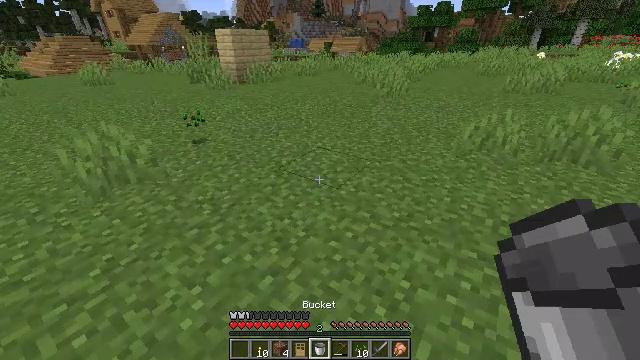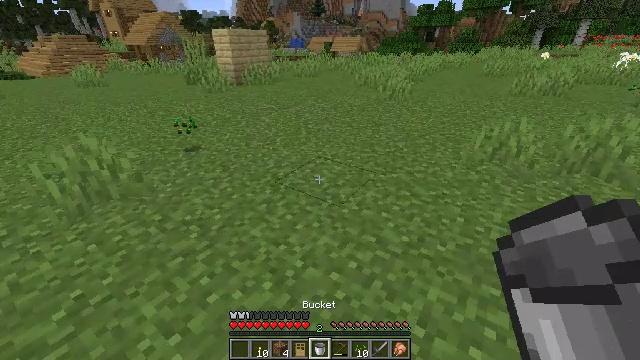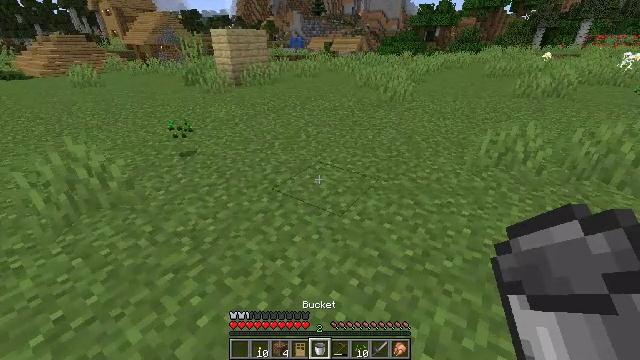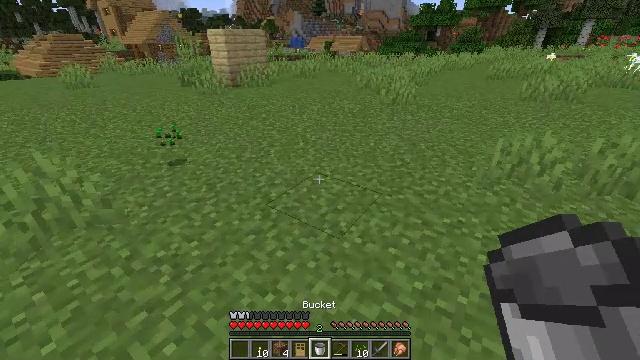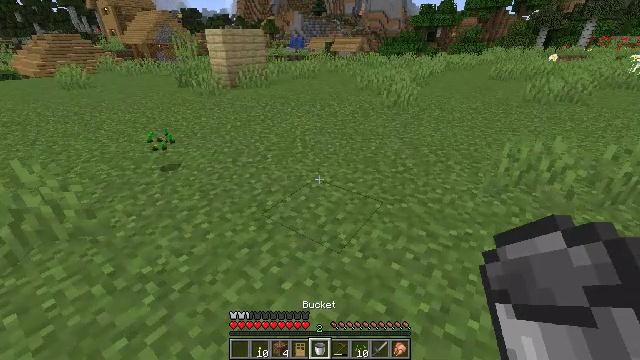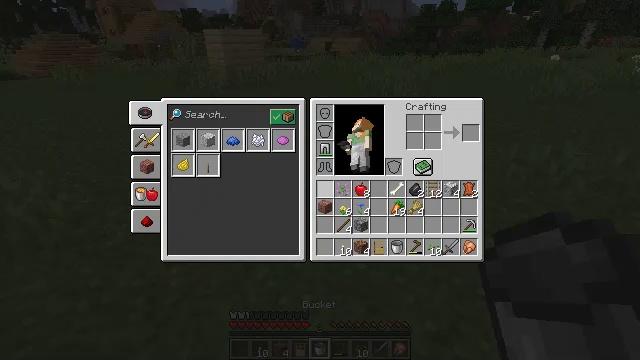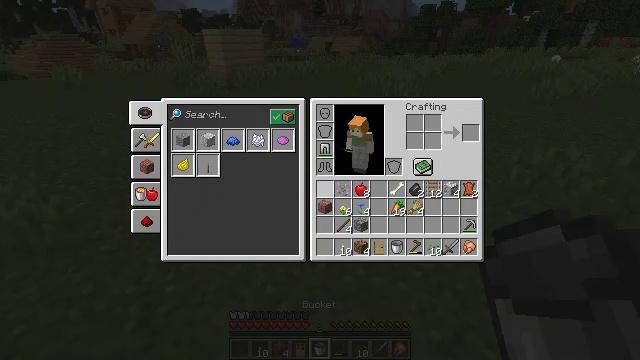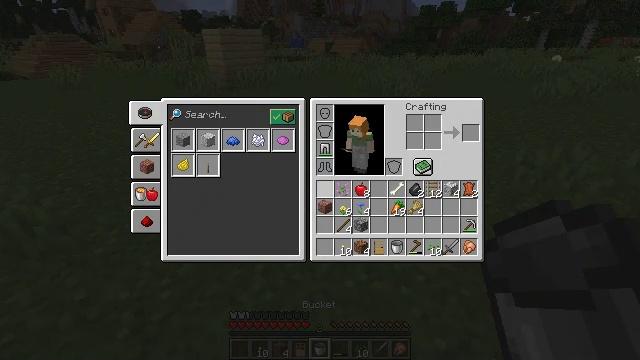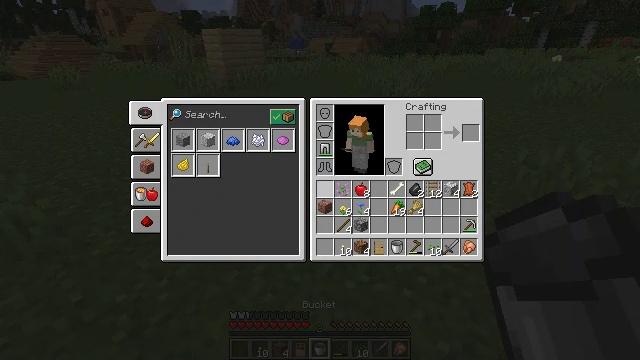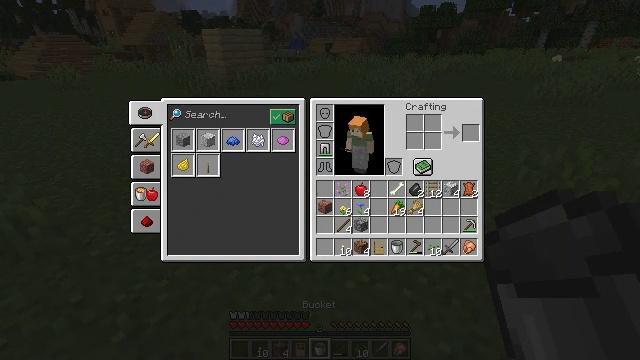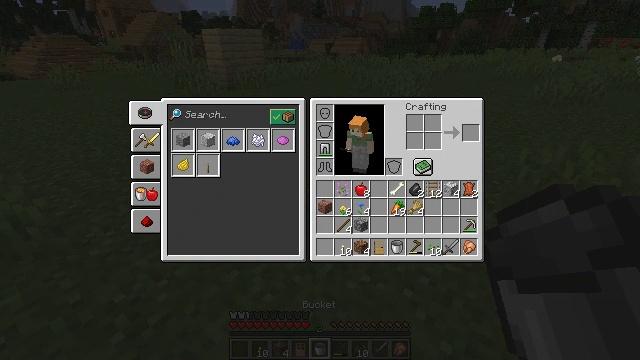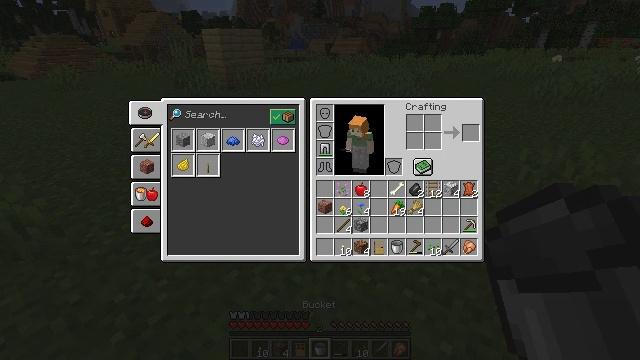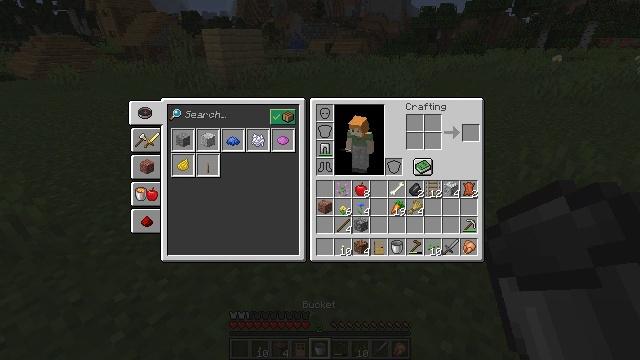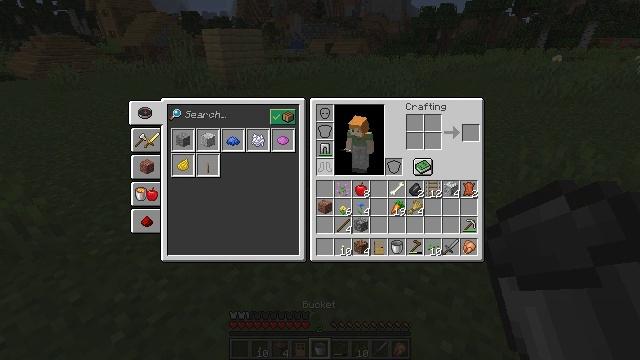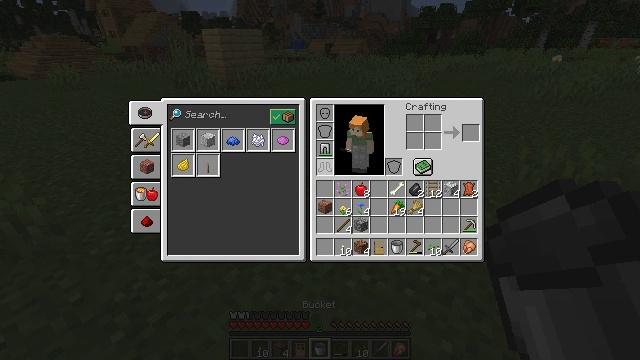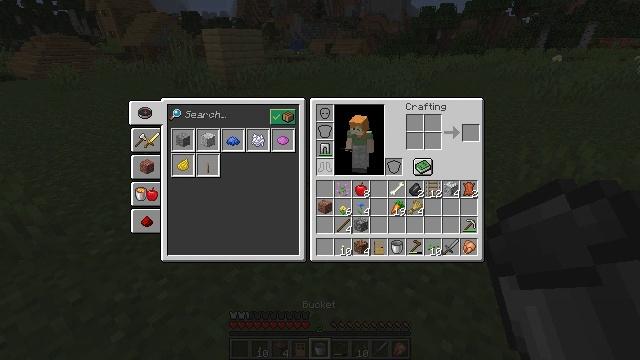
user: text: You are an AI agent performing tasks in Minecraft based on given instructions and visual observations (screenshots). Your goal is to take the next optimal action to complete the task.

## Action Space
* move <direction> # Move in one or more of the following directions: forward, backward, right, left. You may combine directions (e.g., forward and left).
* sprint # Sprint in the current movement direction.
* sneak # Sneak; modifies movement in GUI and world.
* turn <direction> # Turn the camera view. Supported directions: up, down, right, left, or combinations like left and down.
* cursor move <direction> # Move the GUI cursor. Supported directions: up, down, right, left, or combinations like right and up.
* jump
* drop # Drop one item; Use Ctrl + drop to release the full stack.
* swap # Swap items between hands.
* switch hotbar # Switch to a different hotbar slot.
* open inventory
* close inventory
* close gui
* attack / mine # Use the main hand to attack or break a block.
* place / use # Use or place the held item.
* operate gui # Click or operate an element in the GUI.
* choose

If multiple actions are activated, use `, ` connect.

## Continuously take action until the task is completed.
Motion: motion action
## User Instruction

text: Mine the oak fence gate.
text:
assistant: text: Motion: move forward
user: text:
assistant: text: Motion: move forward
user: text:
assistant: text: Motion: move forward
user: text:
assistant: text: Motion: move forward
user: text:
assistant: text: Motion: move forward, open inventory
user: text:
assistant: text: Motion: move forward, open inventory
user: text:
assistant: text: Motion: move forward, open inventory
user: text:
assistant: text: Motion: move forward, open inventory
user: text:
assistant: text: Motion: move forward
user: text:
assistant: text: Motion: move forward
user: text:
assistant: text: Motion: move forward
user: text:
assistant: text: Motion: move forward
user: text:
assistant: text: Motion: move forward
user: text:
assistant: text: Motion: move forward, turn up
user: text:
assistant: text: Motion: move forward
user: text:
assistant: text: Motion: move forward, turn right and down
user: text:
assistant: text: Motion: move forward, turn right and down
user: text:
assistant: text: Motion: move forward
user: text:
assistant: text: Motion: move forward
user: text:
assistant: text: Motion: move forward
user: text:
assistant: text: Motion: move forward, turn down
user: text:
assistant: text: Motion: move forward
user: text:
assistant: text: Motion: move forward
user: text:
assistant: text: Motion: move forward
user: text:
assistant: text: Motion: move forward
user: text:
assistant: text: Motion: move forward
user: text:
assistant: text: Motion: move forward, turn right and up
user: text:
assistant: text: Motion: move forward, turn right and up
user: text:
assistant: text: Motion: move forward, turn right
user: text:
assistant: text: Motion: move forward, turn right